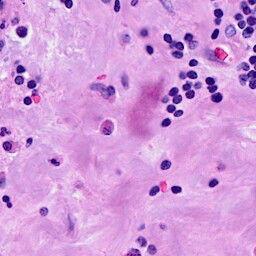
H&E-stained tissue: Breast